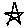
Label: star